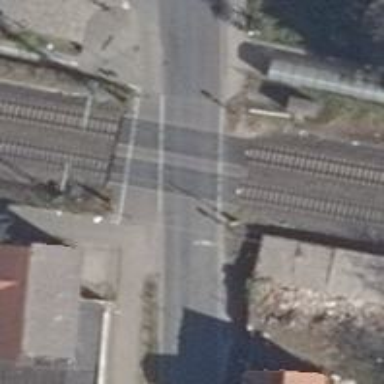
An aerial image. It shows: Level crossing with lights and saltire.